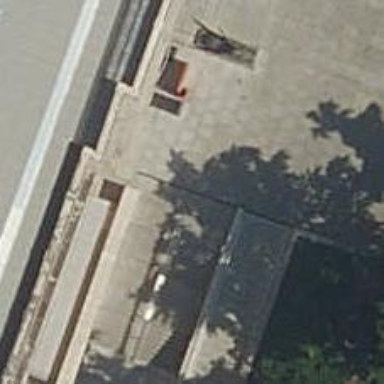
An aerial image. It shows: Steps made of paving stones.